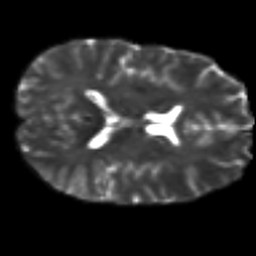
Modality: T2w
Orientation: axial
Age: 44
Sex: female
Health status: ill
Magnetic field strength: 3 T
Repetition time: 8.4 s
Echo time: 0.0926 s